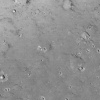
Atmospheric dust classification: not_dusty